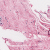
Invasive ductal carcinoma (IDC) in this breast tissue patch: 0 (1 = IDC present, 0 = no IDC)